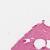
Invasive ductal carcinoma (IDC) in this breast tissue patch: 0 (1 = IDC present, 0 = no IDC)